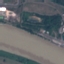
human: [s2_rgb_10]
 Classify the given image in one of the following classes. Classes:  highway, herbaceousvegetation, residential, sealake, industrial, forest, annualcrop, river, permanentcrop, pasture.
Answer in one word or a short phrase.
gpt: River